Aerial crown-view tile of a tropical tree (Barro Colorado Island, Panama), acquired 20250818:
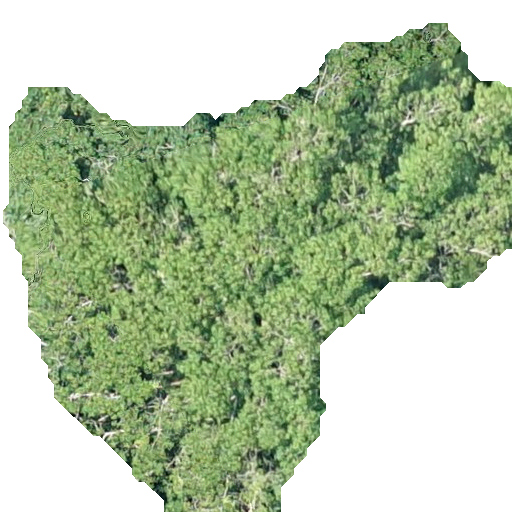
Species: Hura crepitans
GBIF accepted scientific name: Hura crepitans
Crown area: 232.969 m²